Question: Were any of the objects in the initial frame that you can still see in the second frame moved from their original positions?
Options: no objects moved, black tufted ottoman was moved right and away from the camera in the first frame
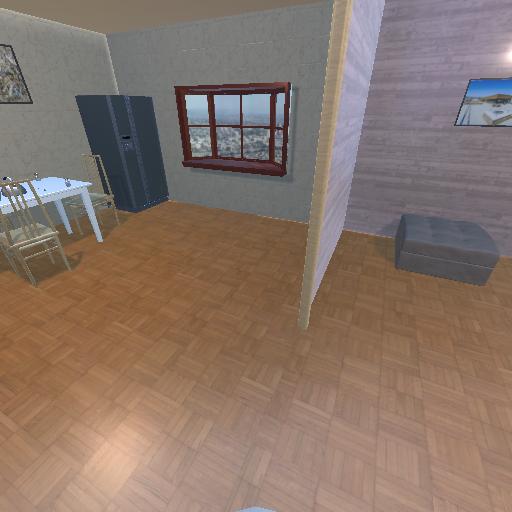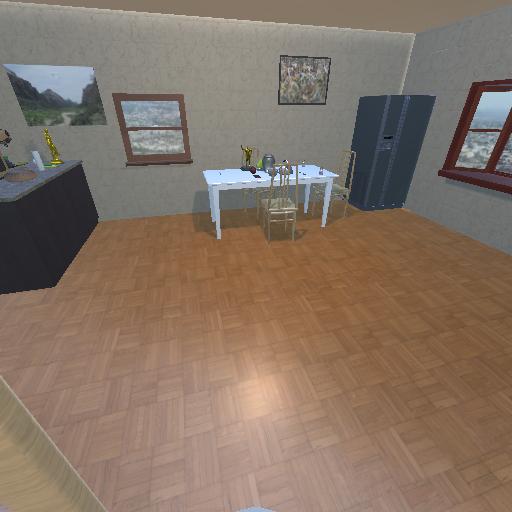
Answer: no objects moved